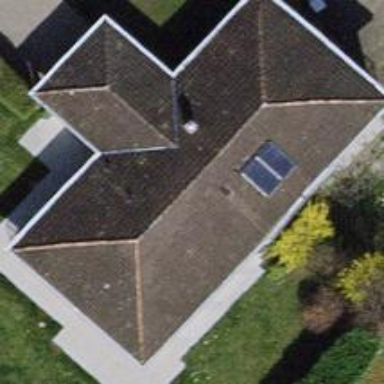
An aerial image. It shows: Detached building.